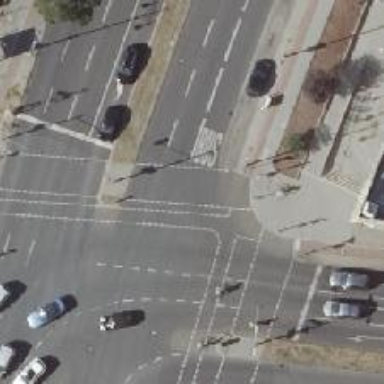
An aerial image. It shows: Crossing with traffic signals.